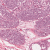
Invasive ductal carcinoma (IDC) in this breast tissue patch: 0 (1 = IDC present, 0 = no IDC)